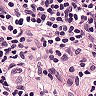
Metastatic tissue present: yes